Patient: sex M, age 28
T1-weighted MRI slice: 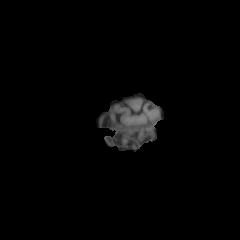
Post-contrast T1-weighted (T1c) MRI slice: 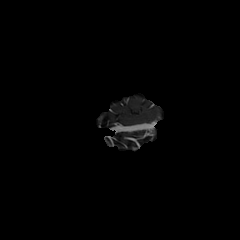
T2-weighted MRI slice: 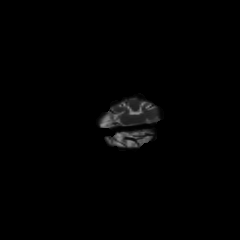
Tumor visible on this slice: no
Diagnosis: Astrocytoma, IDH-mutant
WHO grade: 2